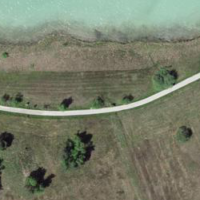
EUNIS habitat code: 16
Species observed at this site:
Sterna hirundo
Cirsium palustre
Jynx torquilla
Falco subbuteo